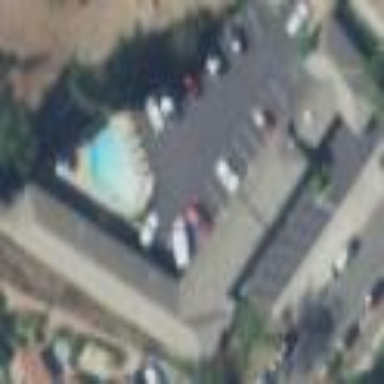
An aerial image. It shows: Hotel building.